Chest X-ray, PA view. Patient: 48 years old, sex F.
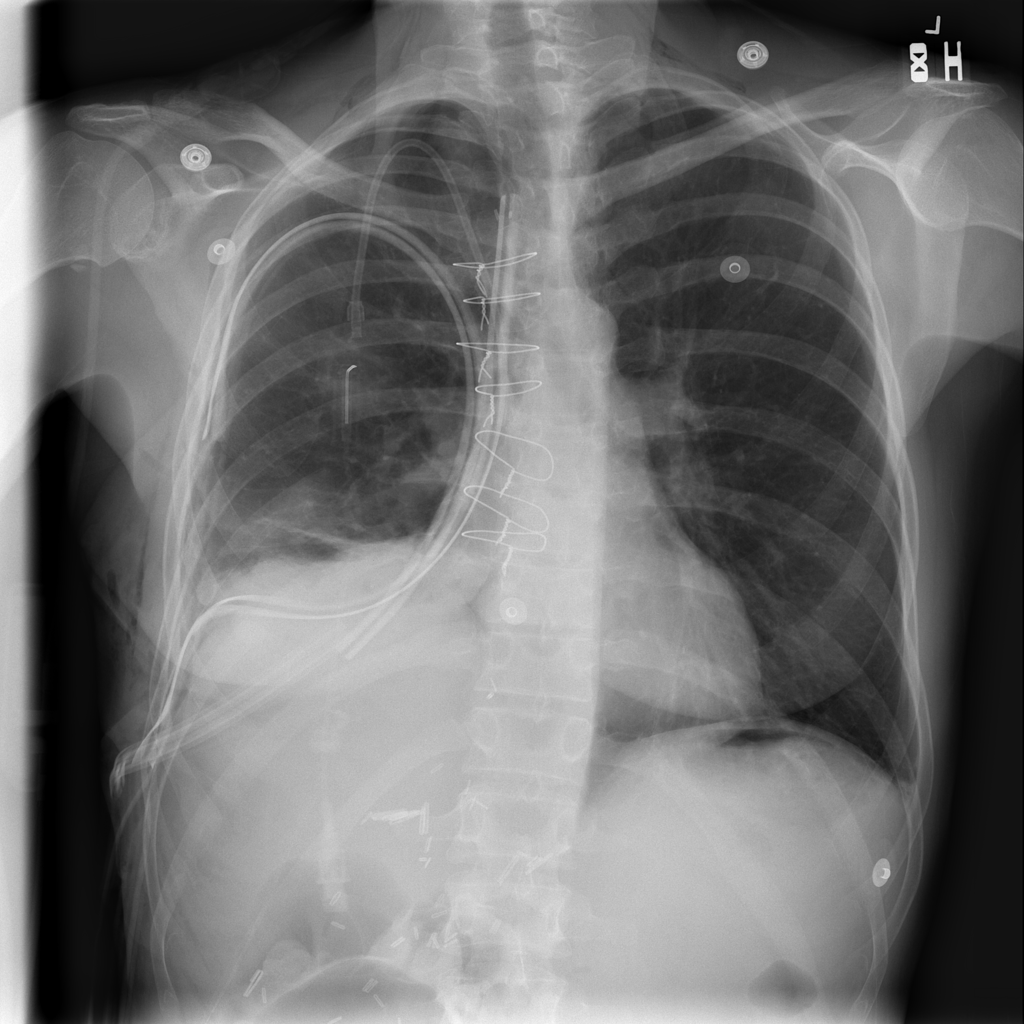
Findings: Effusion, Fibrosis, Infiltration